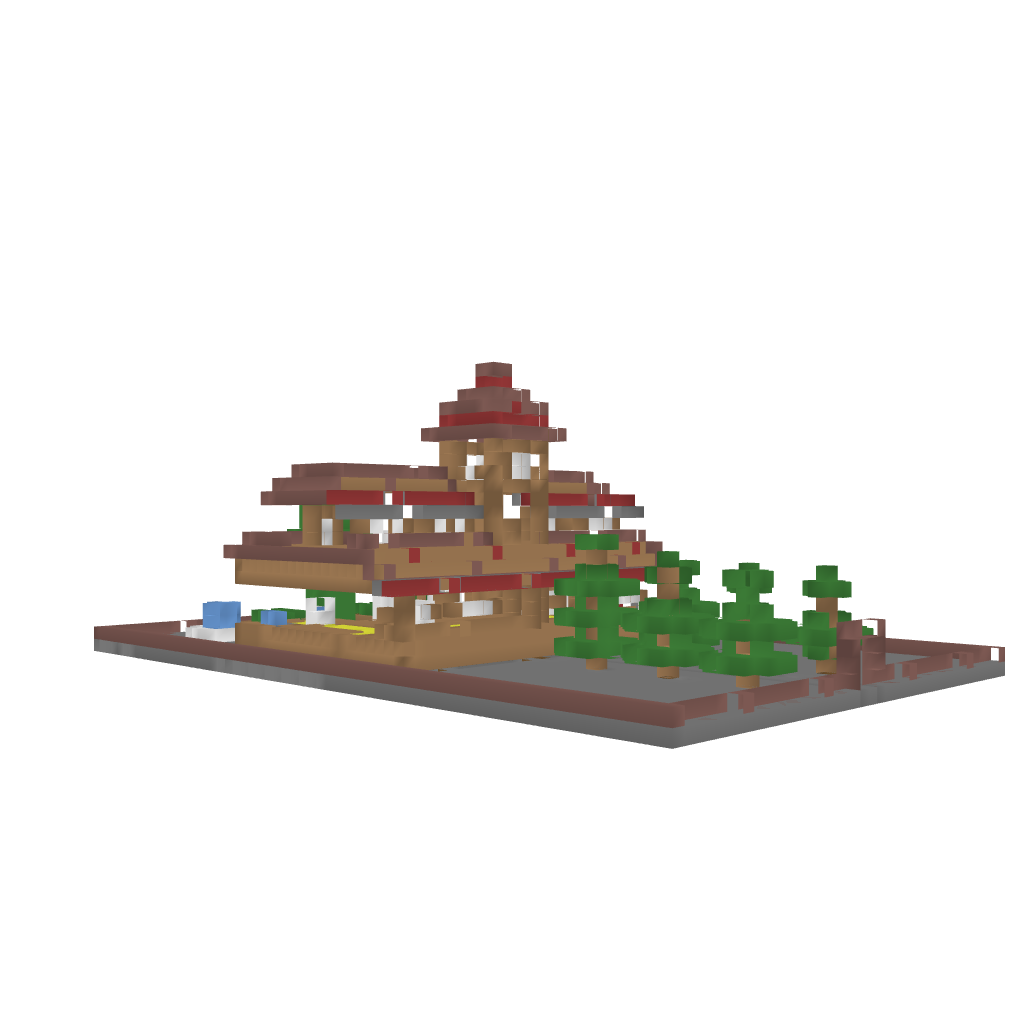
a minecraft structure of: Victorian Mansion House high quality